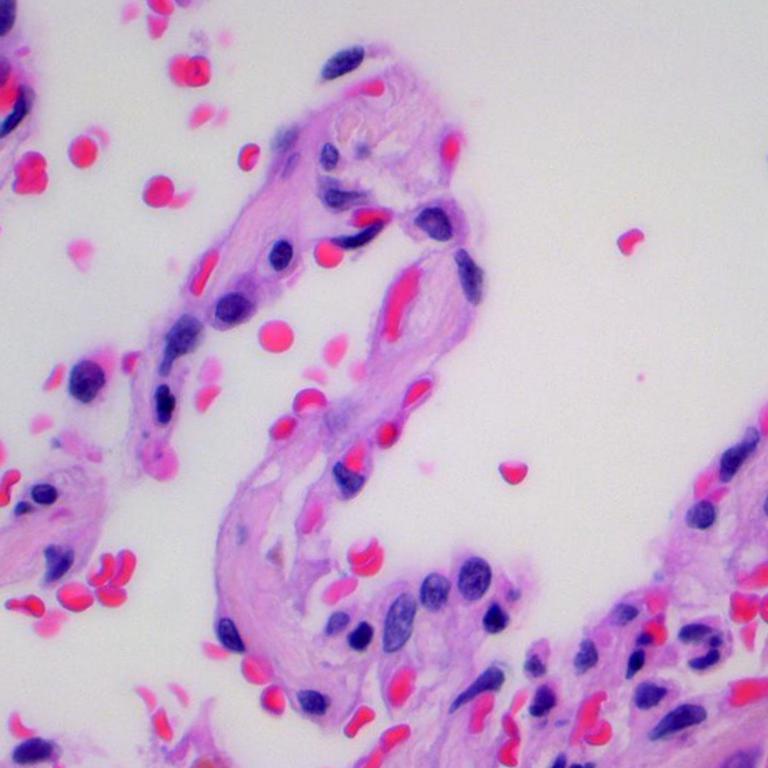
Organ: lung
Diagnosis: benign